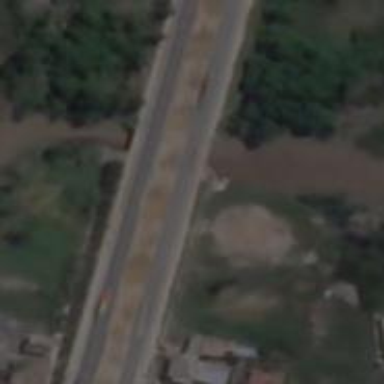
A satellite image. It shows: Trunk highway bridge.